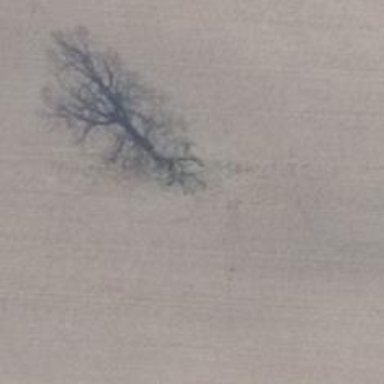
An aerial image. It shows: Beautiful tree in nature.